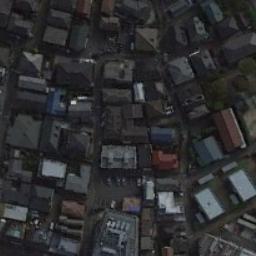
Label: dense_residential